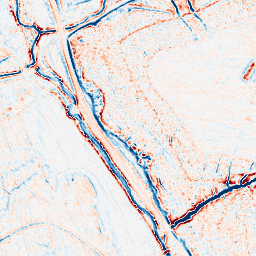
Category: edge_preserving
Decomposition family: bilateral
Decomposition parameters: d: 9
sigma_color: 100
sigma_space: 100
Upsampling method: quartic
Upsampling parameters: scale: 8
Upsampling scale: 8